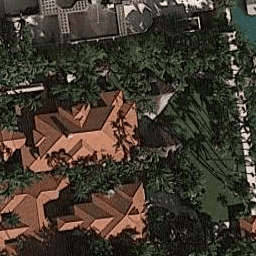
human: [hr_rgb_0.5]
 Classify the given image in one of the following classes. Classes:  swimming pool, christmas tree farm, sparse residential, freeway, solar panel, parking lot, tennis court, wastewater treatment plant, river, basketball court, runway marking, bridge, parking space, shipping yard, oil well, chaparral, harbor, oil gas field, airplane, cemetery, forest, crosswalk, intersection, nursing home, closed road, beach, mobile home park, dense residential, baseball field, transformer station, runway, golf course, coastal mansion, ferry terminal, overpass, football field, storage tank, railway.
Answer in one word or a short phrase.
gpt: coastal mansion